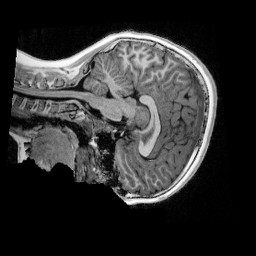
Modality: UNIT1_denoised
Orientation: sagittal
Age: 9
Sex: female
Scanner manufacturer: siemens
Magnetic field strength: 3 T
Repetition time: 4 s
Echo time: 0.00303 s